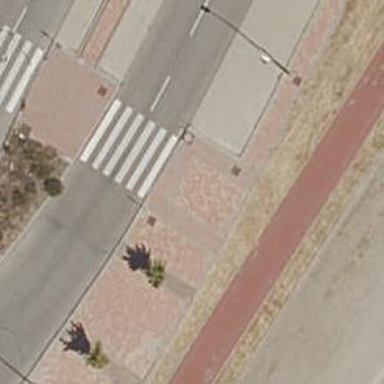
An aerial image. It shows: Marked road crossing.